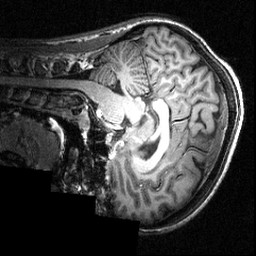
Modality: T1w
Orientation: sagittal
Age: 24
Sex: female
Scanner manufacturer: siemens
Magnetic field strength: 3.951 T
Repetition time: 1.5 s
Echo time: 0.00335 s